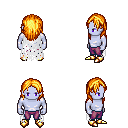
a pixel art fantasy rpg character, male body template, dark elf, purple skin, white tattered cape, magenta pants, light blonde long hairstyle, gold boots, four views (front, back, left, right), 2x2 character sprite sheet, small pixel art, hard edges, no anti-aliasing